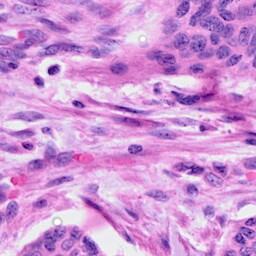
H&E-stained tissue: Cervix